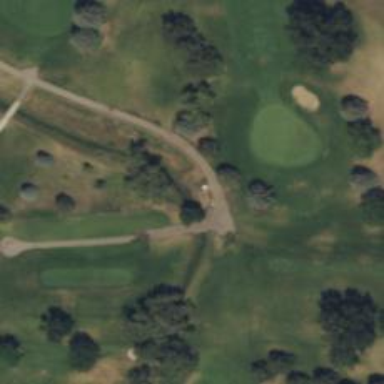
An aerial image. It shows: Path designated for golf carts.